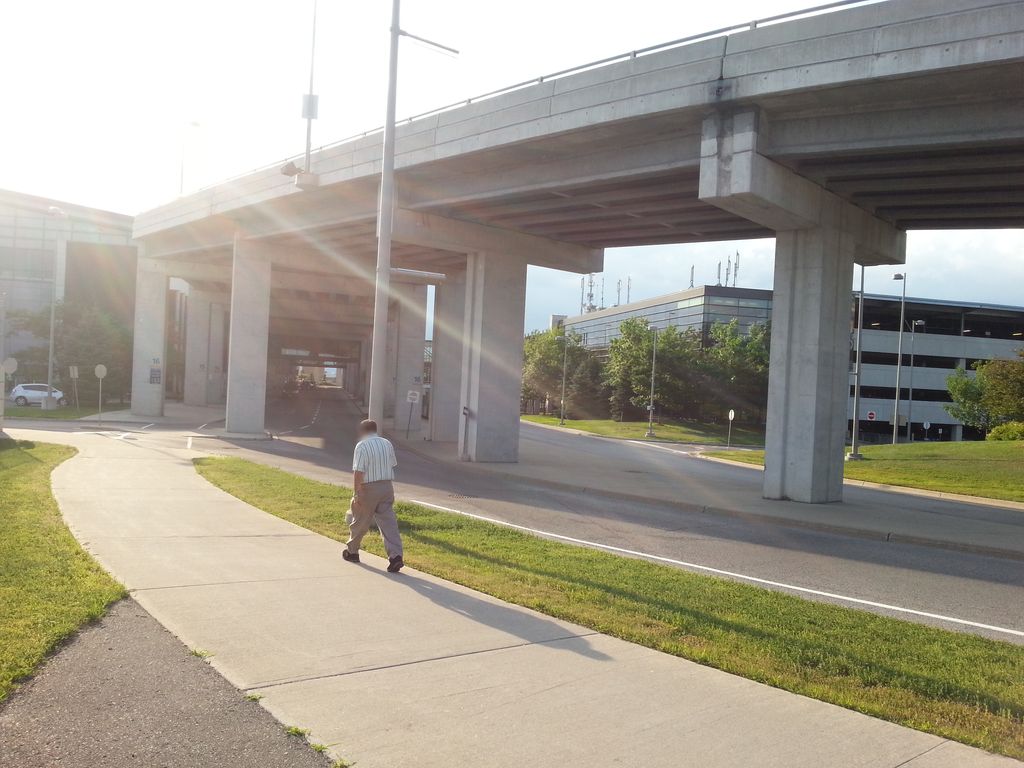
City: ottawa-gatineau